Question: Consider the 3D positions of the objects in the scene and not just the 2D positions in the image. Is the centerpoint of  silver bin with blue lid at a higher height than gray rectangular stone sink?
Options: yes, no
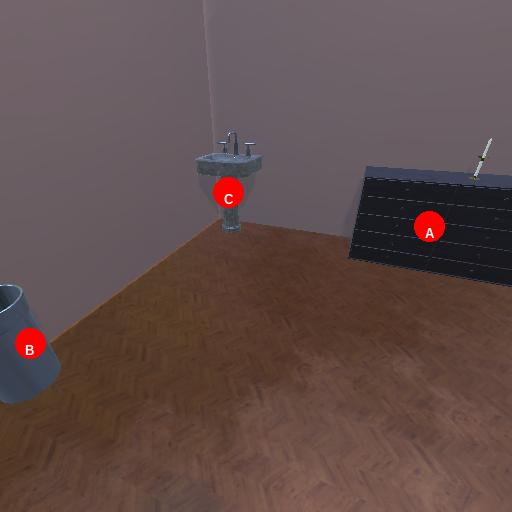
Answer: yes